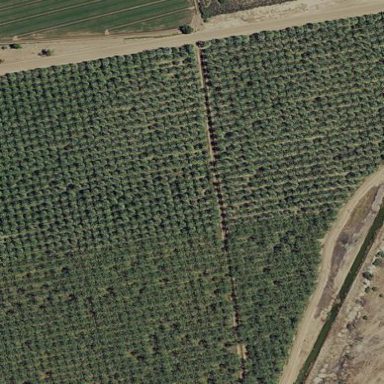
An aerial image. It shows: Evergreen orchard with broadleaved date palms.